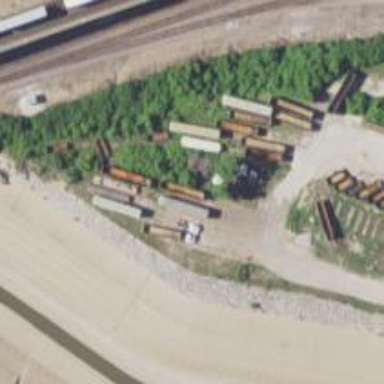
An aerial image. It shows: Abandoned railway.